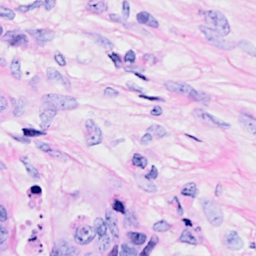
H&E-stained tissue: Breast